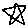
Label: star